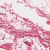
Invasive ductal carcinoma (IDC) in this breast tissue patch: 0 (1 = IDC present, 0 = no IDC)